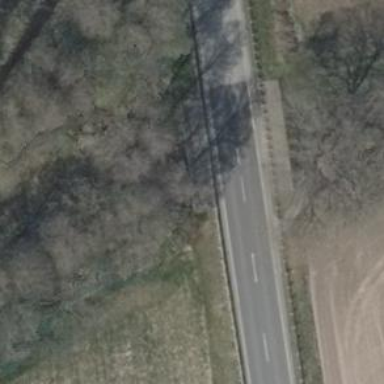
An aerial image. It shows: Primary highway bridge with asphalt surface.